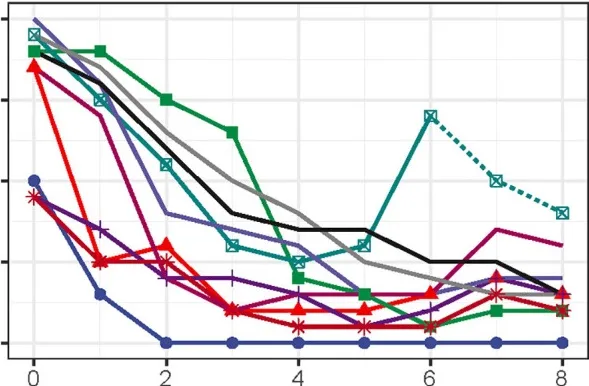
The assessments of MG-ADL scores from starting the efgartigimod treatment to eight weeks after treatment. (MG-ADL, myasthenia gravis-activities of daily living).
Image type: pathology (masson_trichrome)